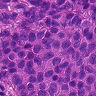
Metastatic tissue present: yes